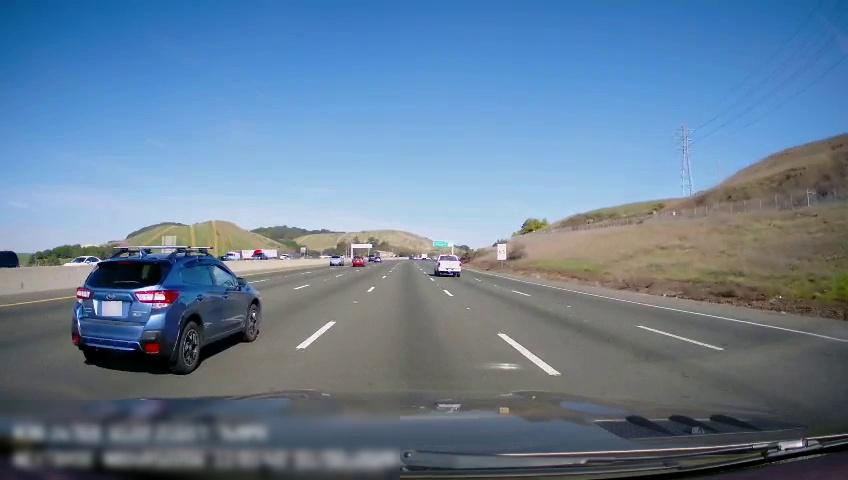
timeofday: Day
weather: Sunny
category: Drivable Space
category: Vehicles | Car
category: Vehicles | Truck
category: Vehicles | Van
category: Vehicles | Car
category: Vehicles | SUV
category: Vehicles | Truck
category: Vehicles | Car
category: Vehicles | SUV
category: Vehicles | Truck
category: Vehicles | Car
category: Lanes | Alternate Lane
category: Lanes | Alternate Lane
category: Lanes | Alternate Lane
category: Lanes | Current Lane
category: Lanes | Current Lane
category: Lanes | Alternate Lane
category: Lanes | Alternate Lane
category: Traffic | Signs
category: Traffic | Signs